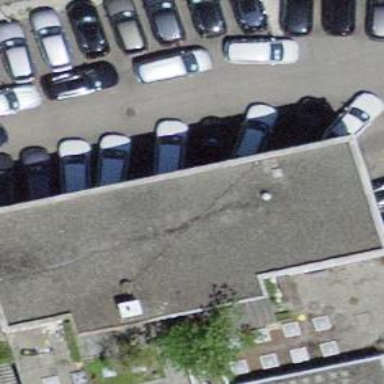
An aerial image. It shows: Car shop.